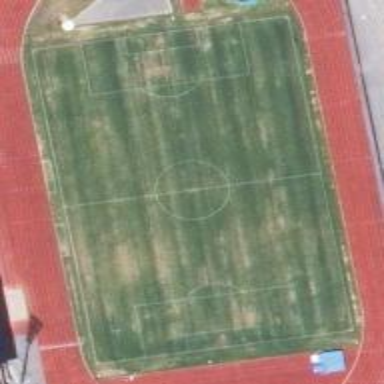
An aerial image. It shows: Soccer pitch with grass surface for leisure and sports.